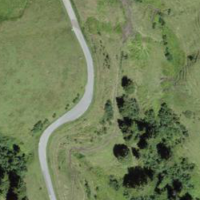
EUNIS habitat code: 23
Species observed at this site:
Rhododendron ferrugineum